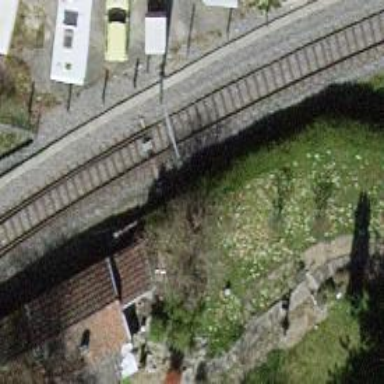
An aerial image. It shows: Railway switch.